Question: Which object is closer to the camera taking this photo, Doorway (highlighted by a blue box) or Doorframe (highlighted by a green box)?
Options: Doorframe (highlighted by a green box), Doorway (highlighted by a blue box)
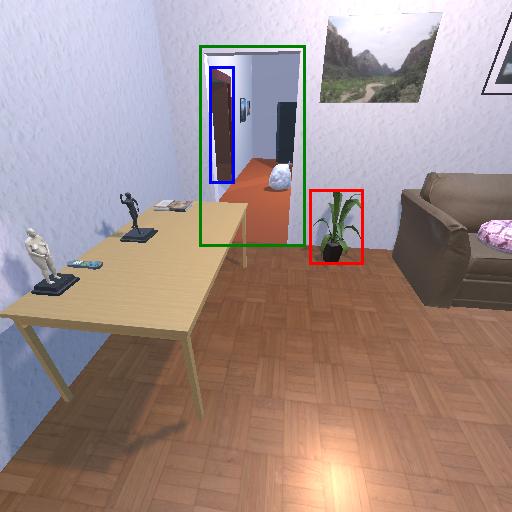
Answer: Doorframe (highlighted by a green box)